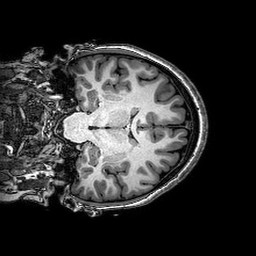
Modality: T1w
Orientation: coronal
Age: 22
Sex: female
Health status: healthy
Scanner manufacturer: philips
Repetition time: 0.00819 s
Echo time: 0.00376 s